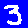
Digit: 3